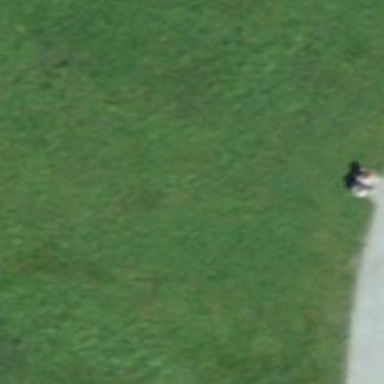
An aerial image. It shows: Bench for seating.